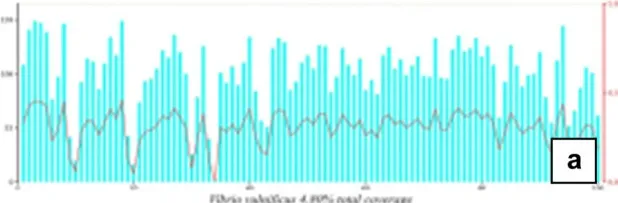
MNGS total sequence coverage of V. Vulnificus. (a) The total coverage rate of V. Vulnificus in blood samples is 4.80.
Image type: chart (chart)